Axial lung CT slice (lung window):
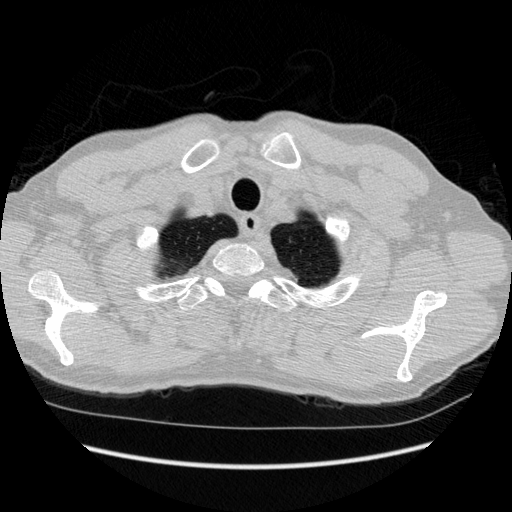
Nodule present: no